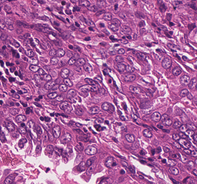
Tumor epithelial tissue: yes
Tumor-associated stroma tissue: yes
Normal tissue: no